Field crop: maize
Growth stage: 2
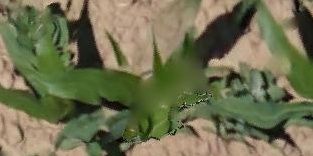
Species: maize